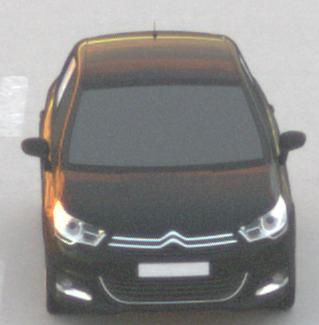
Make: Citroen
Model: C4 VTi 95
Detailed model: C4 (II)
Model produced from: 2012/08
Model produced until: 2013/06
Doors: 5
Color: black
Road condition: dry road
Daytime: sunrise or sunset
Contrast: medium contrast